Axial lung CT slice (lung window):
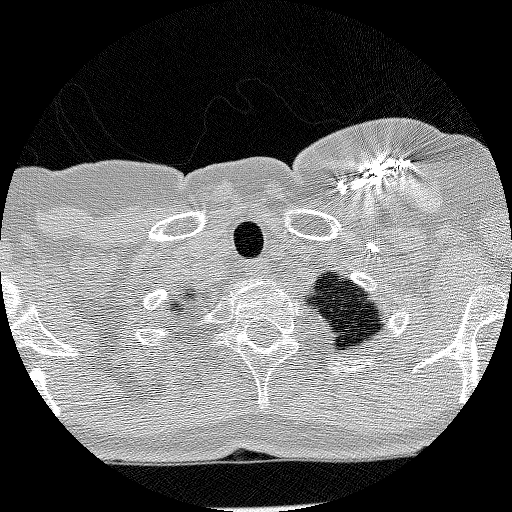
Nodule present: no